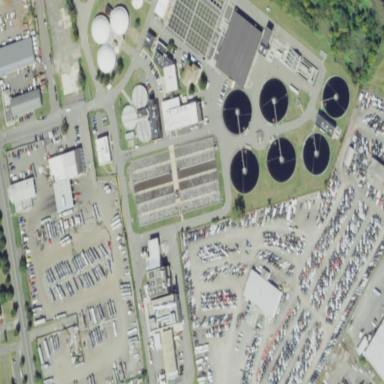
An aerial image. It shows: Wastewater plant.